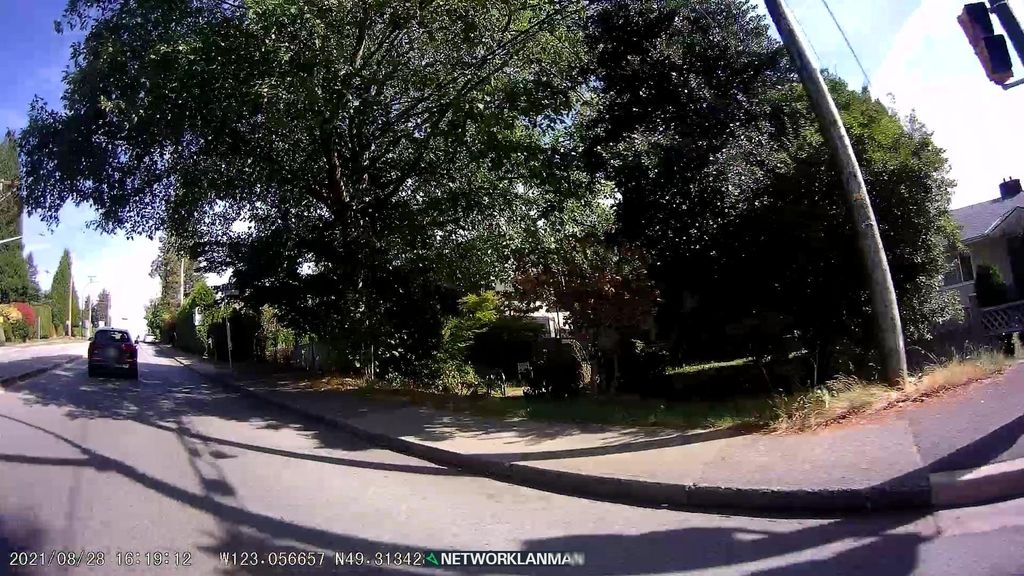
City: vancouver